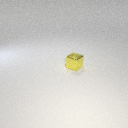
small yellow metal cube